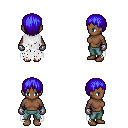
a pixel art fantasy rpg character, female body template, human, dark skin, white tattered cape, teal pants, blue plain hairstyle, metal gloves, four views (front, back, left, right), 2x2 character sprite sheet, small pixel art, hard edges, no anti-aliasing